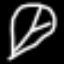
Label: leaf